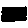
Label: sun